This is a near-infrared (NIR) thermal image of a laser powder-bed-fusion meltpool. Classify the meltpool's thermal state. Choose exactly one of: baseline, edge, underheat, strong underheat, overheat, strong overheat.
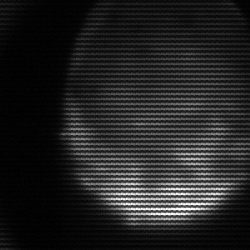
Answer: edge